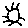
Label: sun